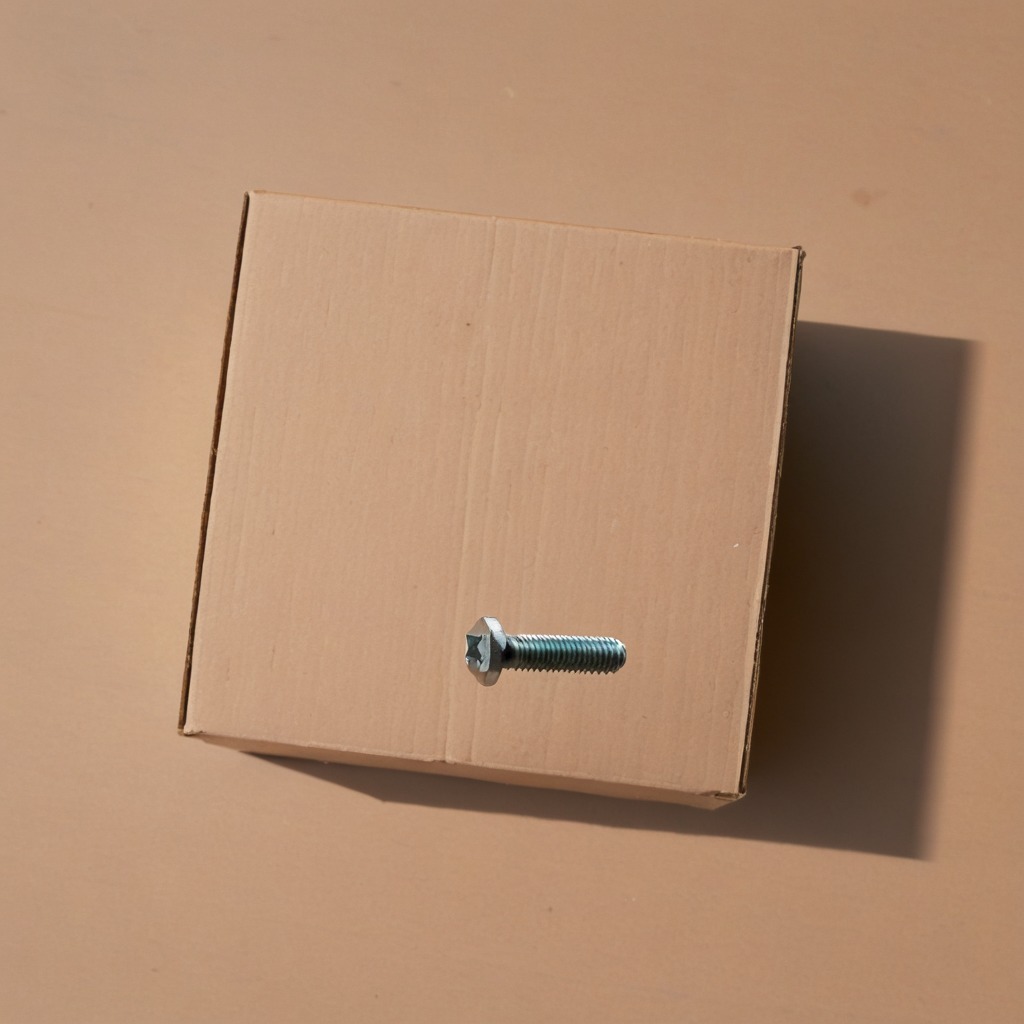
A metal screw lying on a cardboard box surface in an outdoor workshop during daytime bright natural light soft shadows slightly creased but